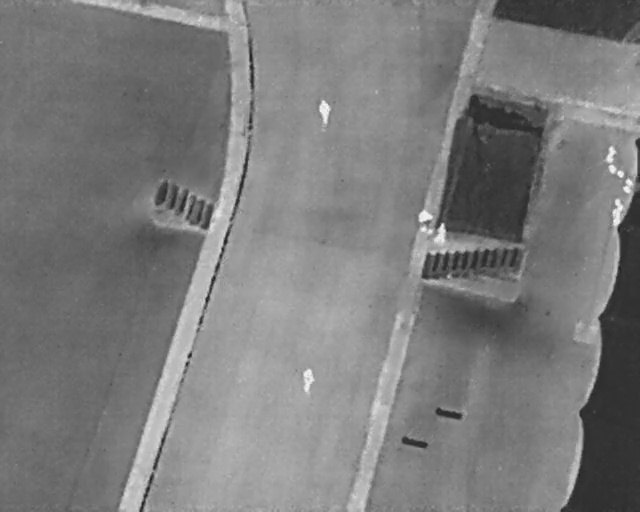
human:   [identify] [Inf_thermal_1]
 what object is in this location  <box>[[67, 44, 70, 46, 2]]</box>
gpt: <ref>1 medium person at the center</ref>

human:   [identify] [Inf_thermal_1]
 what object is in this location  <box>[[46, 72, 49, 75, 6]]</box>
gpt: <ref>1 medium person at the bottom</ref>

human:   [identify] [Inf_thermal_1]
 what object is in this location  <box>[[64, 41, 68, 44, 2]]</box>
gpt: <ref>1 large person at the center</ref>